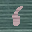
Label: 6